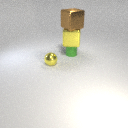
large yellow metal cube below large brown metal cube